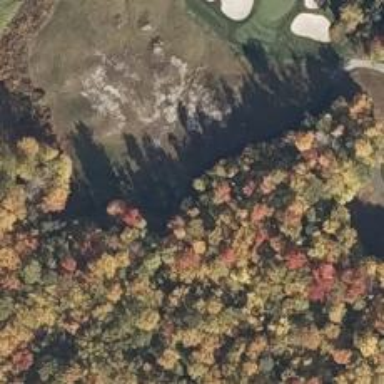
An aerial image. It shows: Path designed for golf carts.